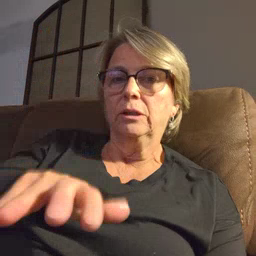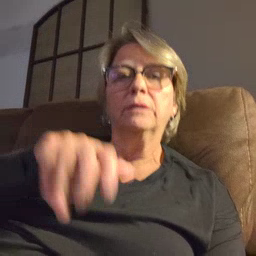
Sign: alligator